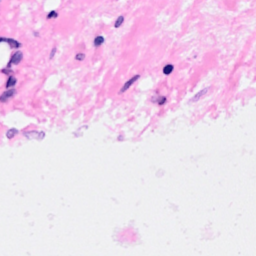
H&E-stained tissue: Breast